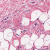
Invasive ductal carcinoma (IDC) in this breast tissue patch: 0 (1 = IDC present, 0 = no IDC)